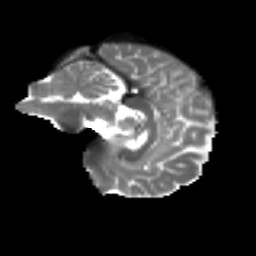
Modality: T2w
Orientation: sagittal
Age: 46
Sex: female
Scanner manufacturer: ge
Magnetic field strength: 3 T
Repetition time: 7.8 s
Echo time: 0.0606 s